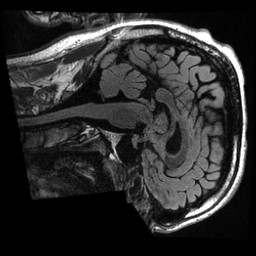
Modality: T1w
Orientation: sagittal
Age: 23
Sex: male